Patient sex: M
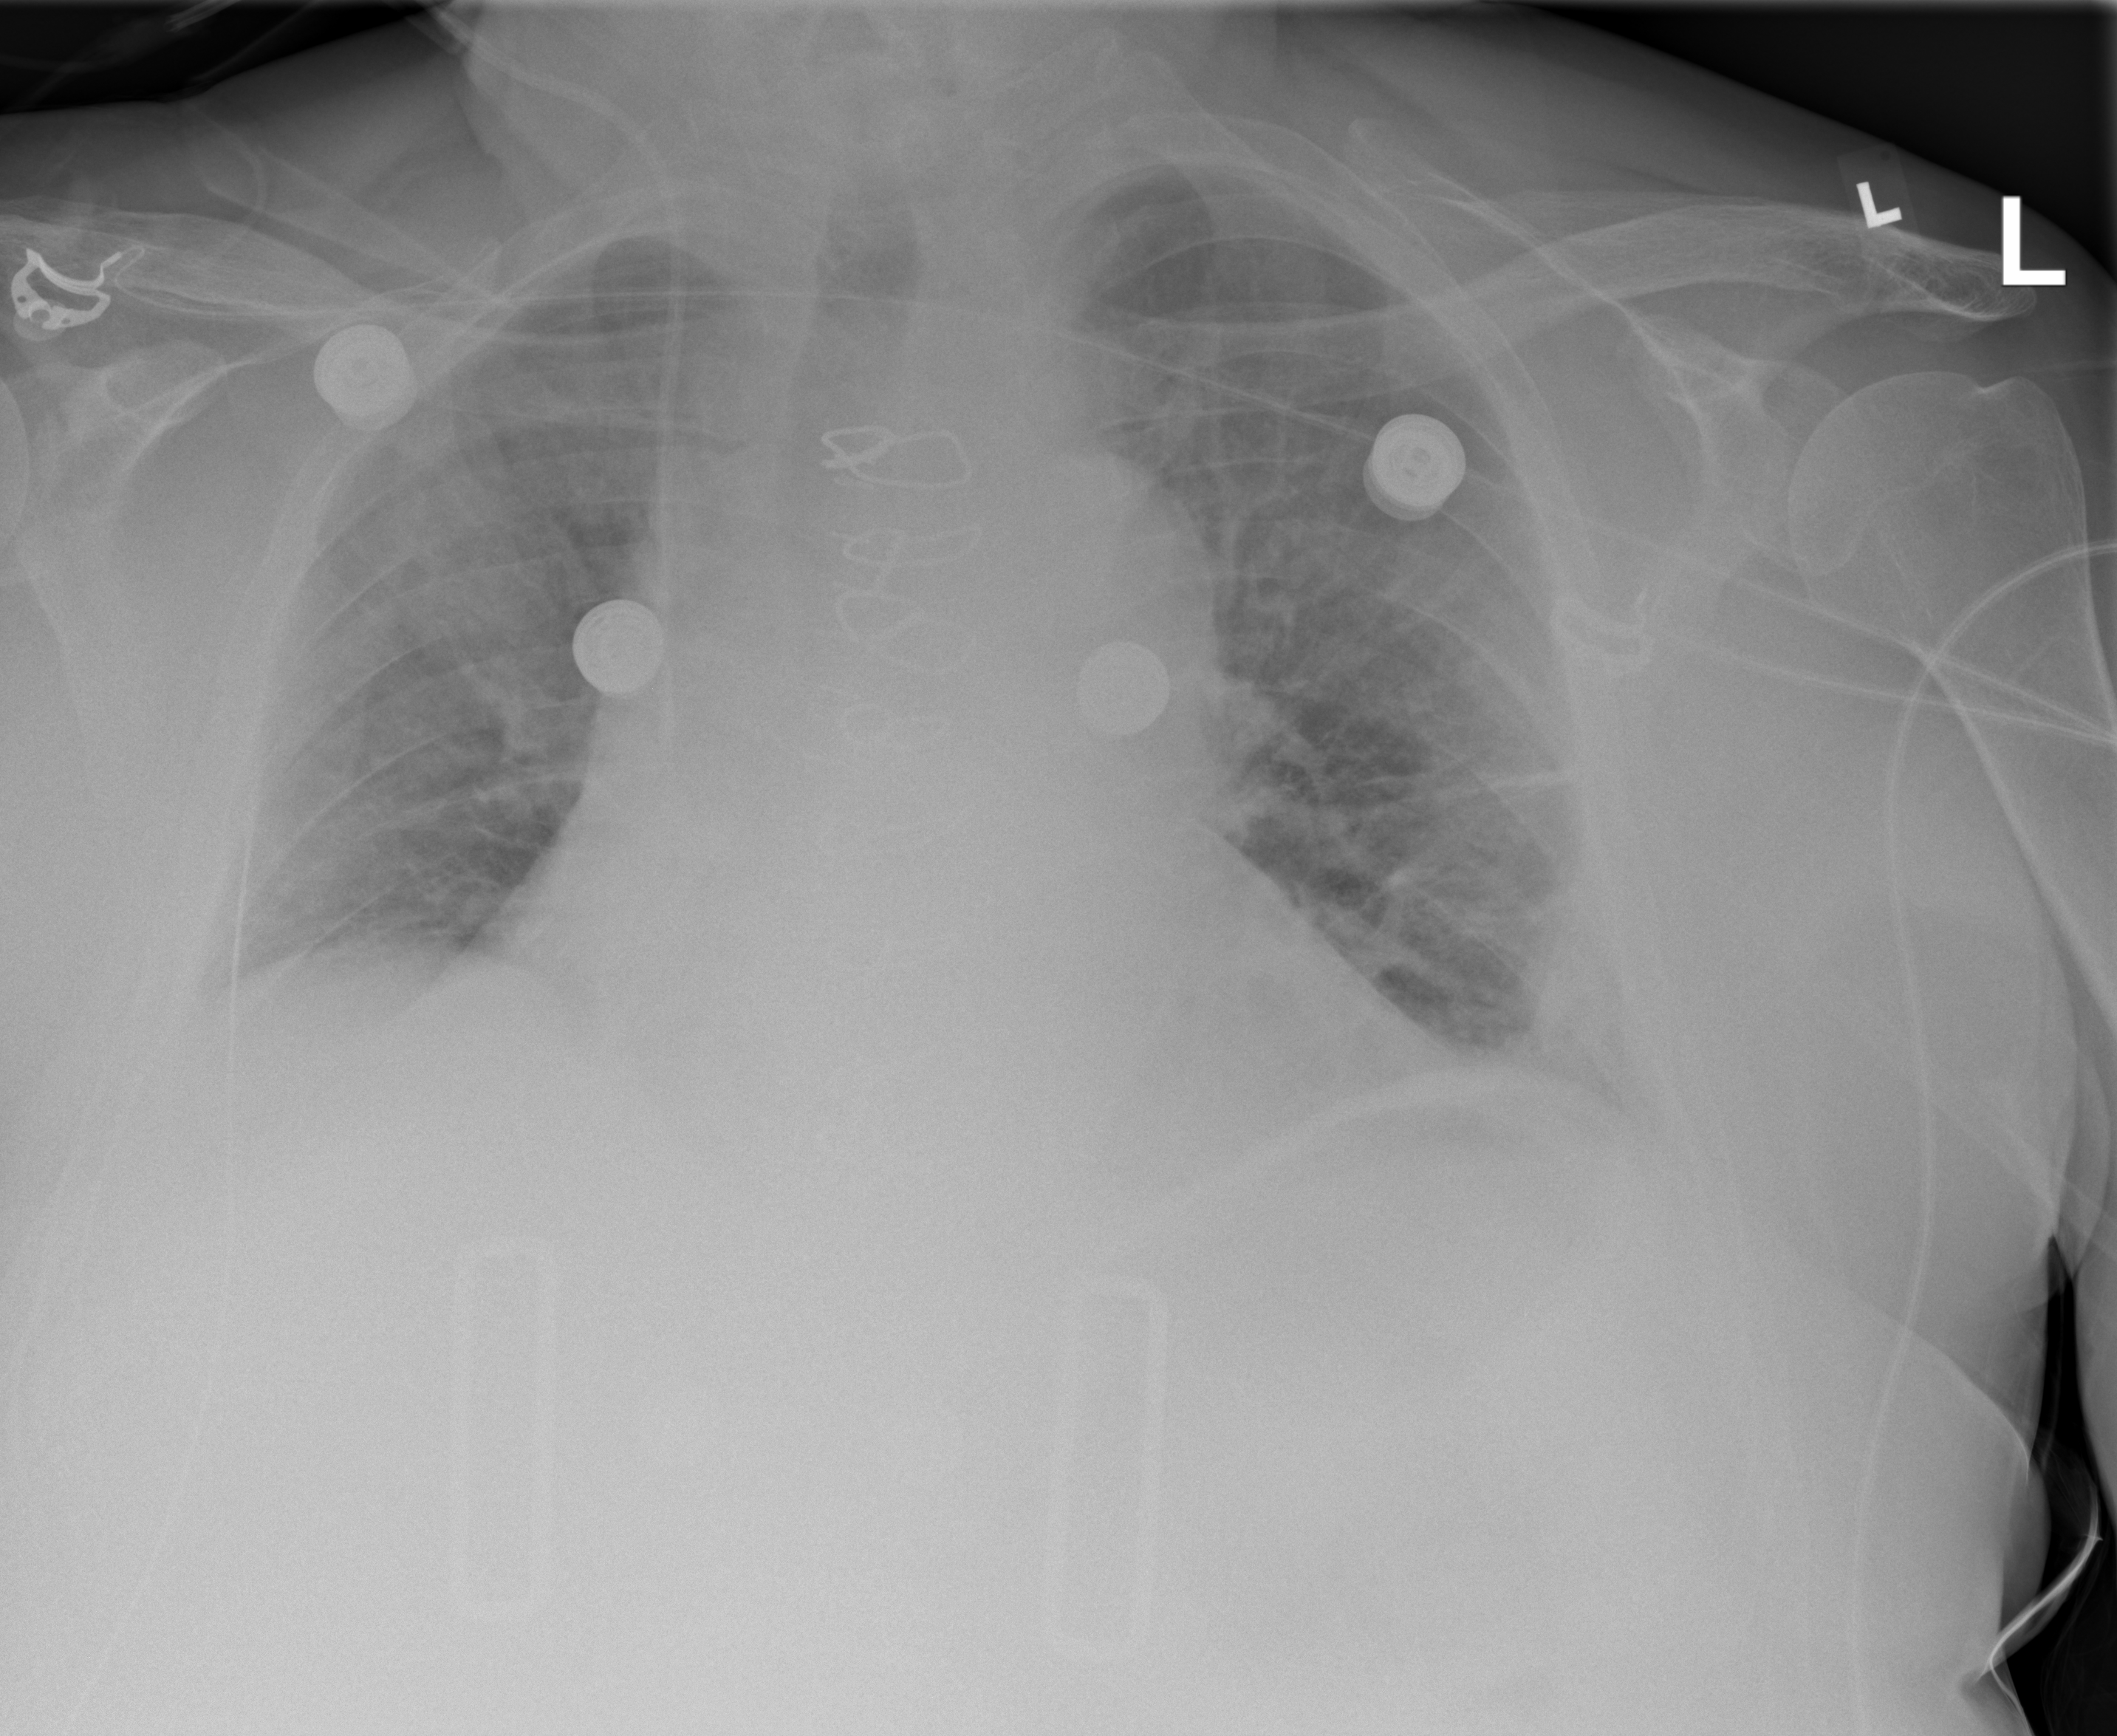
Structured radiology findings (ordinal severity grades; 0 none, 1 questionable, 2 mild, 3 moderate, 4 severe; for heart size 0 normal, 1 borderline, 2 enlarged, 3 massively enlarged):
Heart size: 2
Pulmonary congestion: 2
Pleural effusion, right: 0
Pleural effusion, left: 2
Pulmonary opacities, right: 2
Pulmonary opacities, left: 2
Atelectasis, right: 0
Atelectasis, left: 2